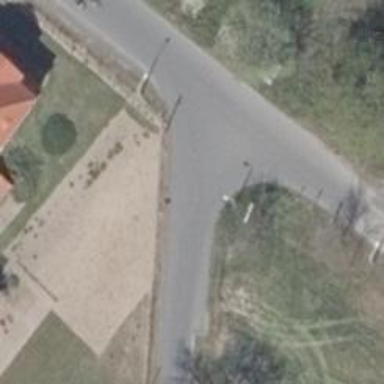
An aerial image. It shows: Residential road with asphalt surface.